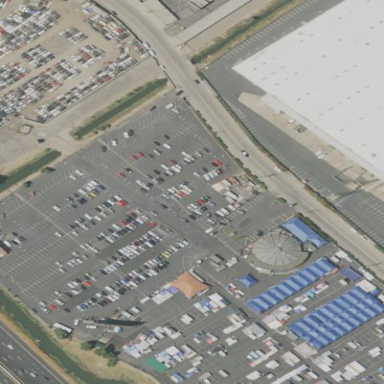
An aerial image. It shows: Marketplace with parking available.